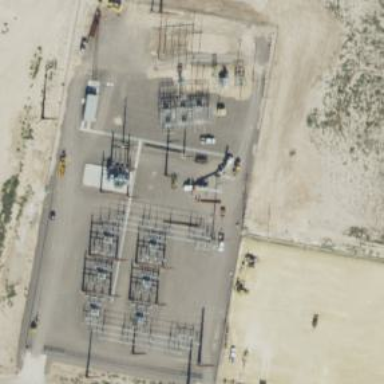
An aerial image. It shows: Switch used for power control.